Question: I've been driving myself mad over this one. It might be one of those things where I need to take a step back and figure out the simplest way to implement this. Can't find anything on this either. I google-fu'd the heck out of this one.
In the Pocket App when you pull down a menu reveals itself just like the searchBar does. In this instance the faux bar when you pull it past its halfway point if you release it shows springs into place. If it is release before the halfway point the bar will snap back and hide. As shown here

In my case I've been trying to replicate this with no luck. In my case I have a UITextView inside of a UIViewController view. I think I have it all wrong.
I can get it to work with a UIScrollView hidden by initiating with it offscreen and then when I press a button the UIScrollView reveals itself. The problem is that this method covers everything so I'll have to resize and relayout a bunch of views. Is this in a UITableView possibly? I want it to be a pull action though and just want to put some TextStrings/Labels in this bar.
Thank you in advance.
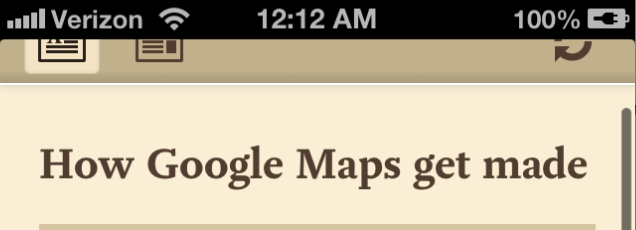
Answer: Feels like you need a UIScrollView (or UITableView) and to put the menu you want to reveal at the top (in the table view header, for example) and then get the delegate callbacks for scrolling.
'''
UIScrollViewDelegate
- (void)scrollViewDidScroll:(UIScrollView *)scrollView
'''
You might also need to watch for some of the dragging delegate callbacks
'''
- (void)scrollViewWillBeginDragging:(UIScrollView *)scrollView
- (void)scrollViewDidEndDragging:(UIScrollView *)scrollView willDecelerate:(BOOL)decelerate
'''
You can initially hide the menu by setting the content offset to the height of the menu, then catch the delegate callbacks for scrolling and, if the scrolling has reached beyond half the size of the menu set the content offset with animation.
'''
- (void)setContentOffset:(CGPoint)contentOffset animated:(BOOL)animated
'''